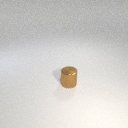
small brown metal cylinder